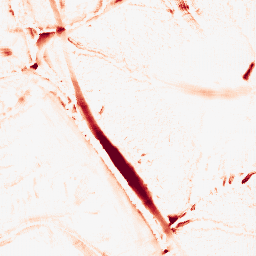
Category: morphological
Decomposition family: tophat
Decomposition parameters: size: 10
mode: white
Upsampling method: fft_zeropad
Upsampling parameters: scale: 4
Upsampling scale: 4